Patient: sex M, age 35
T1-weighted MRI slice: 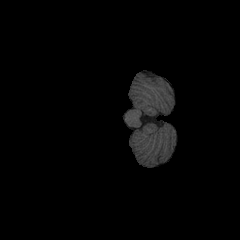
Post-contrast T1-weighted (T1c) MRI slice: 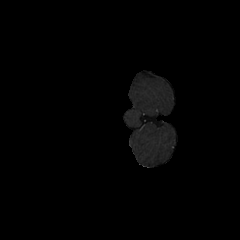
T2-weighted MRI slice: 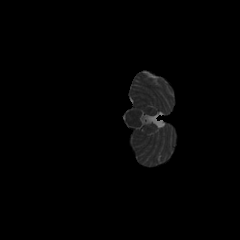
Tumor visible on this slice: no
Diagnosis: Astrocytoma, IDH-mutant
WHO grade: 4